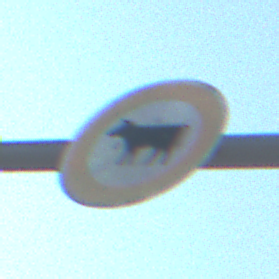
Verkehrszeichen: VerbotViehtrieb
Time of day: SunriseSunset
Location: Outdoor (Suburban)
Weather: PartlyCloudy
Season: Winter
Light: Natural